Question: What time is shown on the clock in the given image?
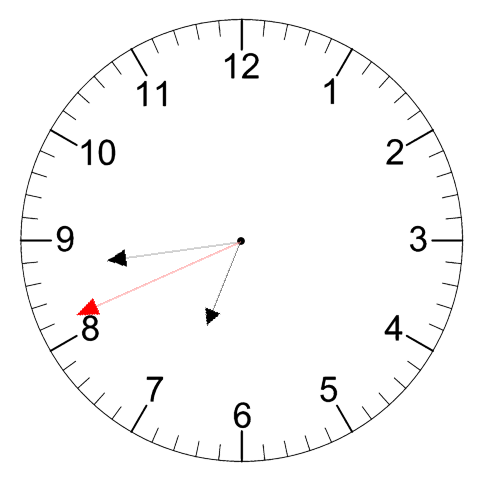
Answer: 06:43:41